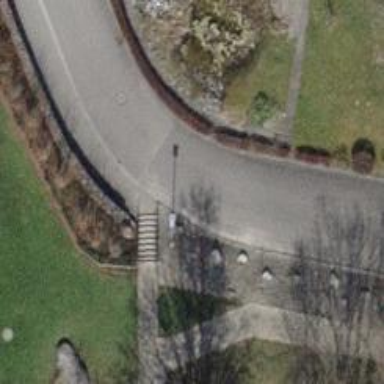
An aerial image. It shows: Footway made of paving stones.